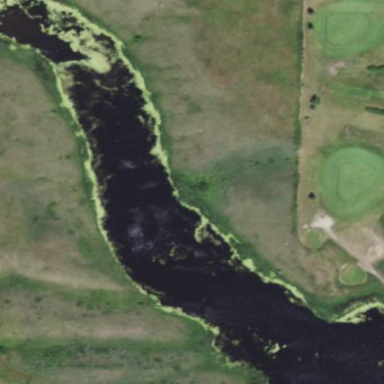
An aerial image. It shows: Water hazard on golf course. The hazard is natural water feature.